Question: I've been trying to code <URL> for a while, but my biggest problem is that I can't seem to get the photos perfectly positioned. For some reason, there is a small bottom padding in each '<td>' which is messing things up.
Here is the table code:
'''
<table>
<tr>
<td rowspan="2" style="height:353px;"><img src="danoconnor/img/photography/farm.jpg" height="353" width="470" alt="Farm" /></td>
<td><img src="danoconnor/img/photography/paragliding.jpg" height="190" width="254" alt="Paraglider" /></td>
<td rowspan="2"><img src="danoconnor/img/photography/cristo.jpg" height="353" width="230" alt="Cristo Redentor" /></td>
</tr>
<tr>
<td><img src="danoconnor/img/photography/u2.jpg" height="154" width="254" alt="U2 at Fordham University" /></td>
</tr>
</table>
'''
My question is: how can I make <URL> look like this:
?
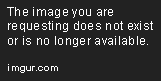
Answer: If you're not using css, you can still do it by changing the opening table tag to:
'''
<table cellspacing="0" cellpadding="0" border="0">
'''
I'd also add valign="bottom" to the last td tag, to make sure that image doesn't have space underneath it:
'''
<tr>
<td valign="bottom"><img src="danoconnor/img/photography/u2.jpg" height="154" width="254" alt="U2 at Fordham University" /></td>
</tr>
'''